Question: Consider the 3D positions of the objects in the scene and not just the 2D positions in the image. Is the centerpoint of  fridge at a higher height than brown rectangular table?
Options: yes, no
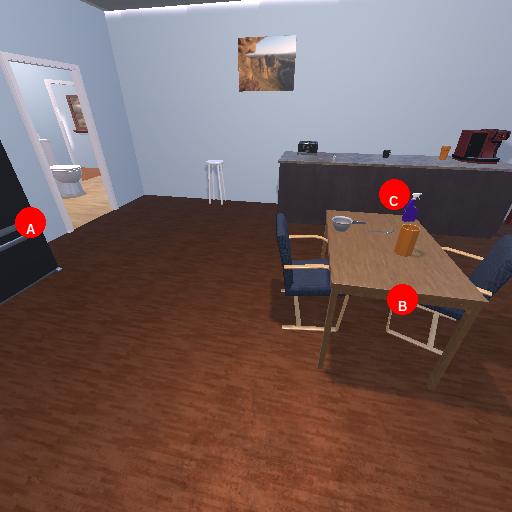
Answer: yes